Field crop: maize
Growth stage: 2
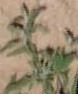
Species: atriplex